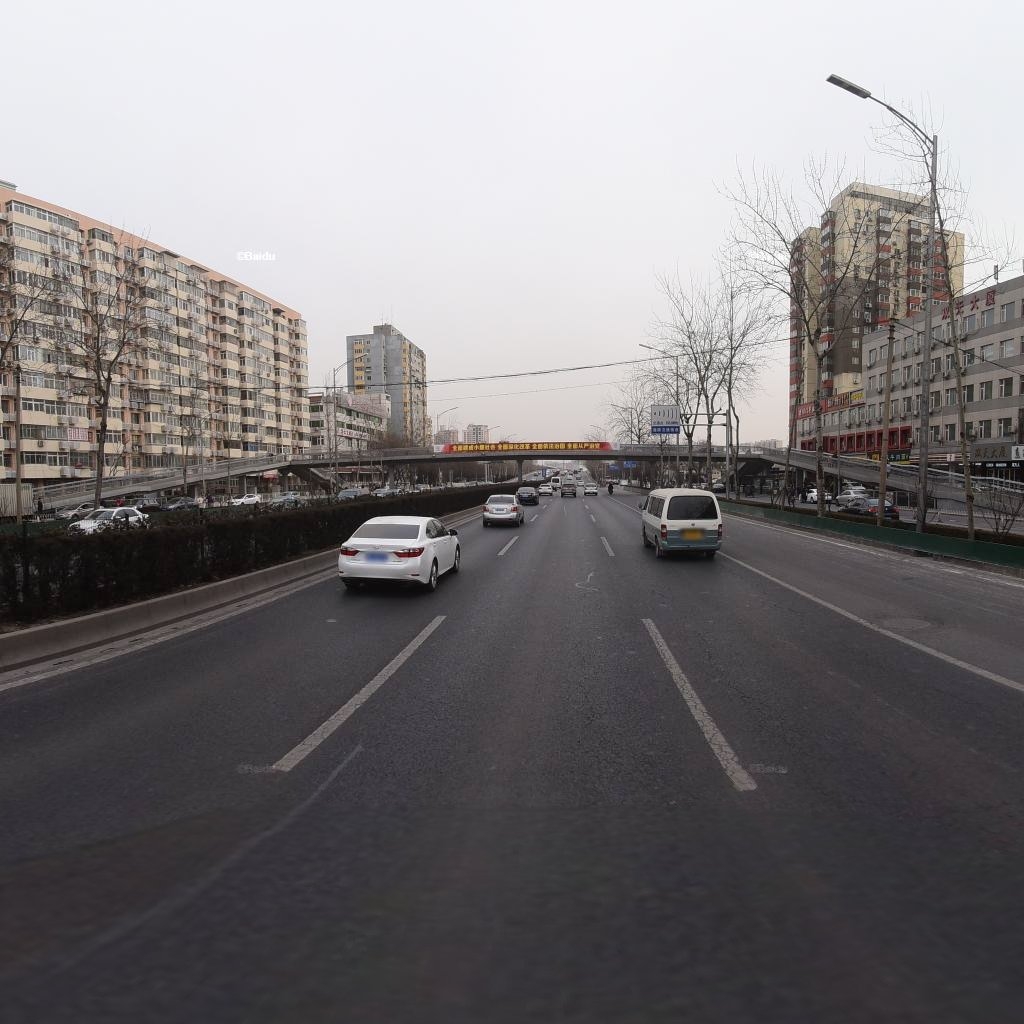
Region: Haidian
Road damage annotations: longitudinal patch, longitudinal patch, alligator crack, manhole cover